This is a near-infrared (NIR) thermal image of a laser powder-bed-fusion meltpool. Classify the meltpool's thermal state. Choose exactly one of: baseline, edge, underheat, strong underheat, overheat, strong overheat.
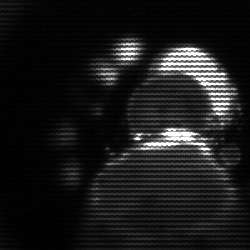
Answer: baseline